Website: home-depot
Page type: billing-address
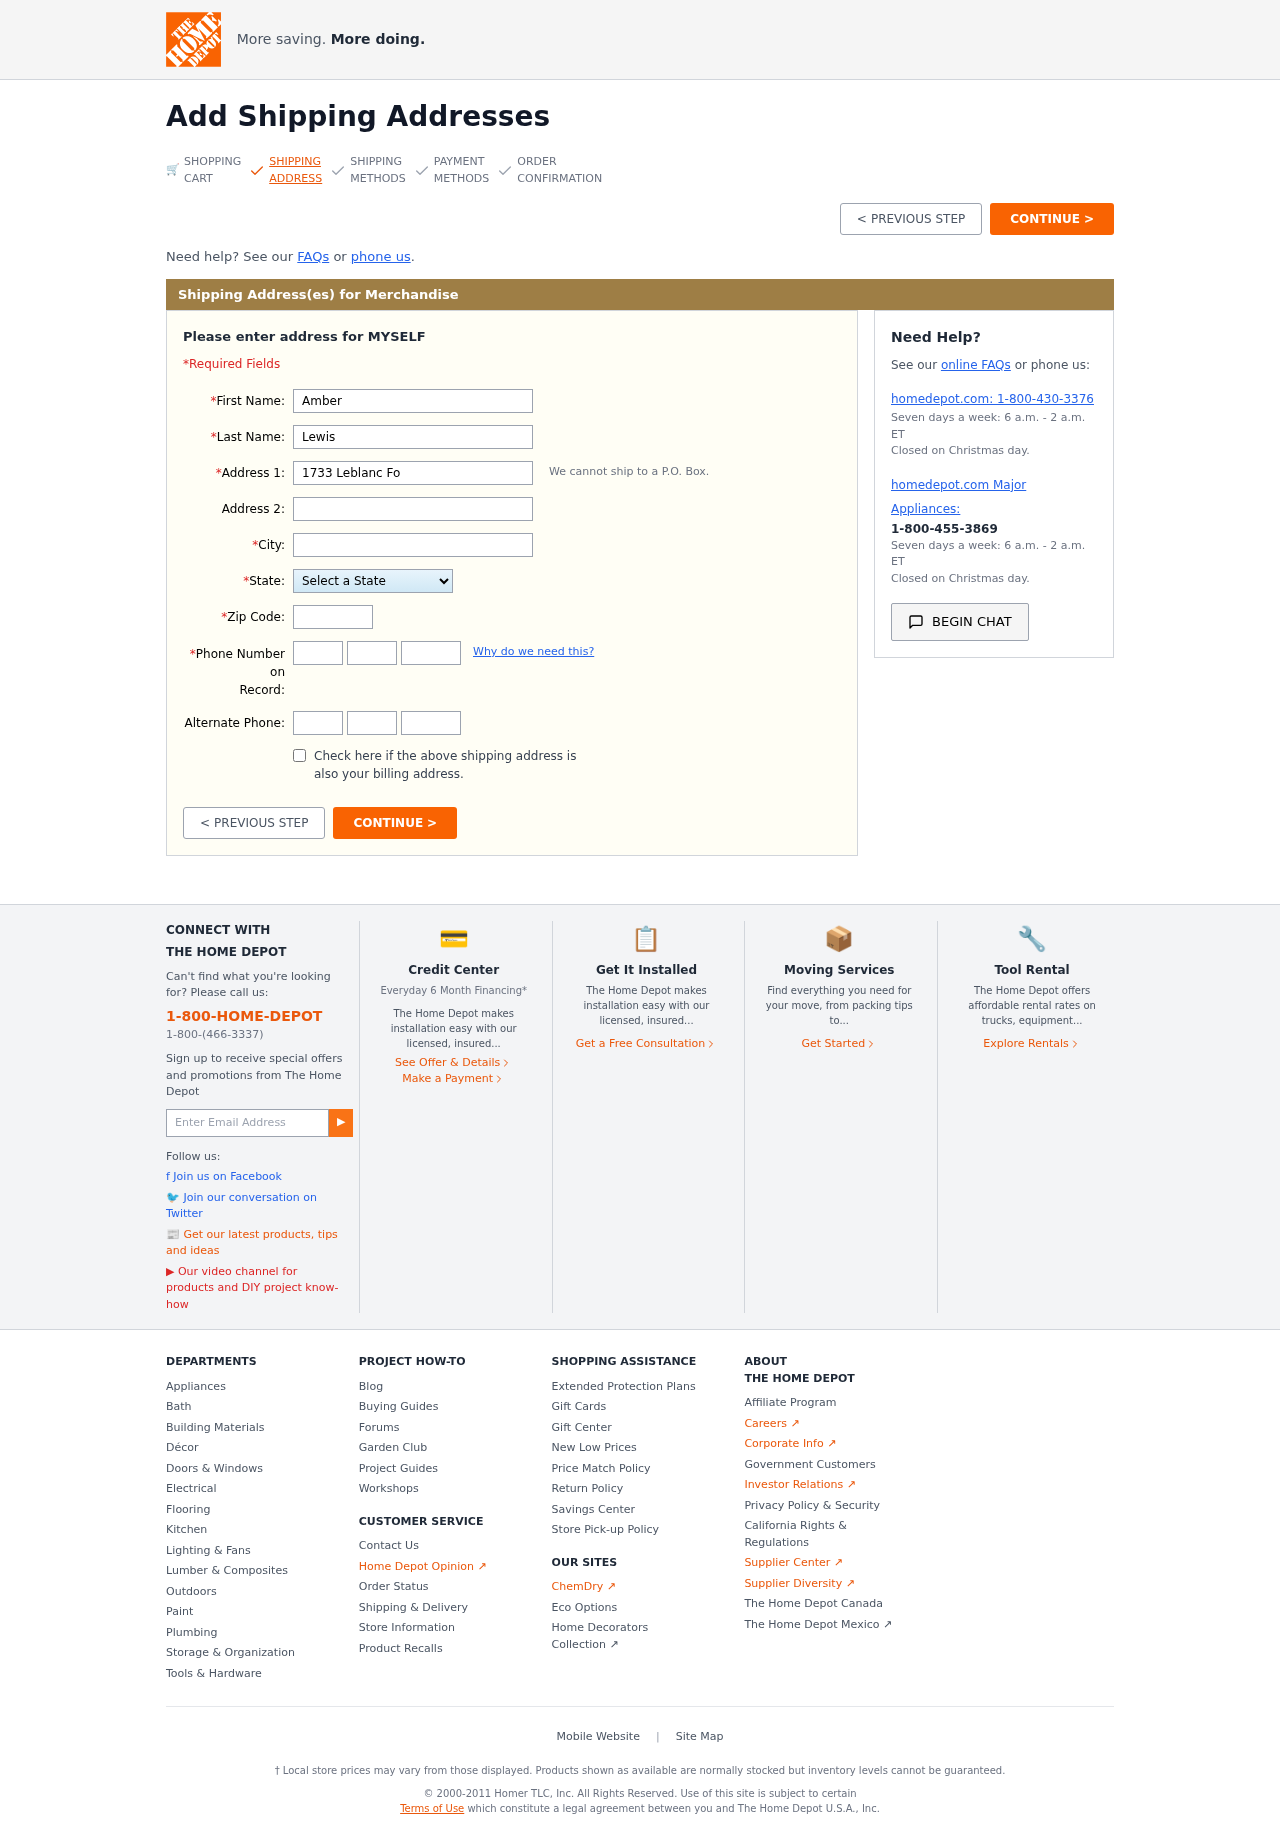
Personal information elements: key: PII_STATE
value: North Dakota
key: PII_FIRSTNAME
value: Amber
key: PII_LASTNAME
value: Lewis
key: PII_STREET
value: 1733 Leblanc Forges Suite 633
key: PII_STREET2
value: Apt. 773
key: PII_CITY
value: Alanmouth
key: PII_POSTCODE
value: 01766
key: PII_PHONE_AREA
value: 985
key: PII_PHONE_PREFIX
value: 914
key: PII_PHONE_LINE
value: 4027